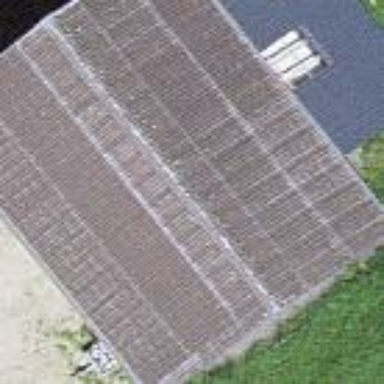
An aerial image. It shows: Barn.